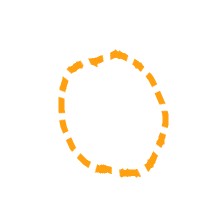
Shape: circle